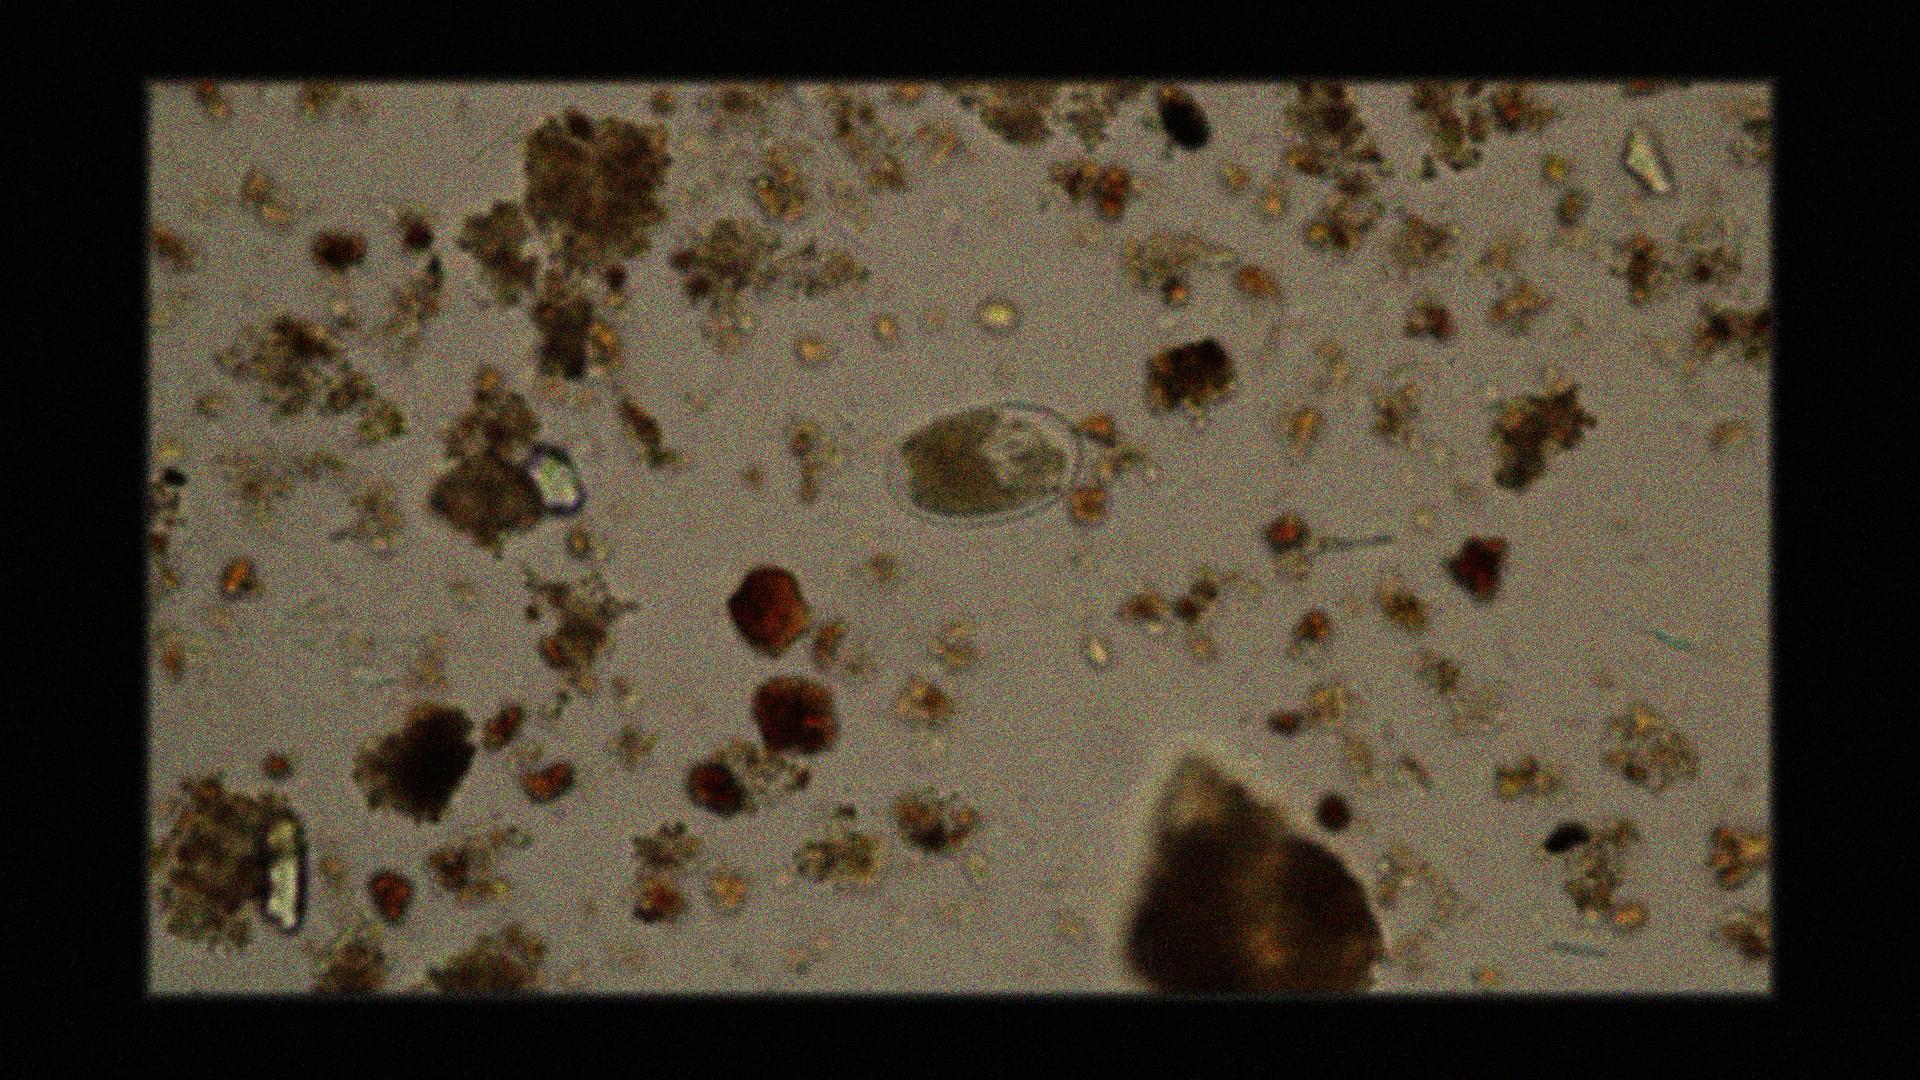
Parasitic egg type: Hookworm egg